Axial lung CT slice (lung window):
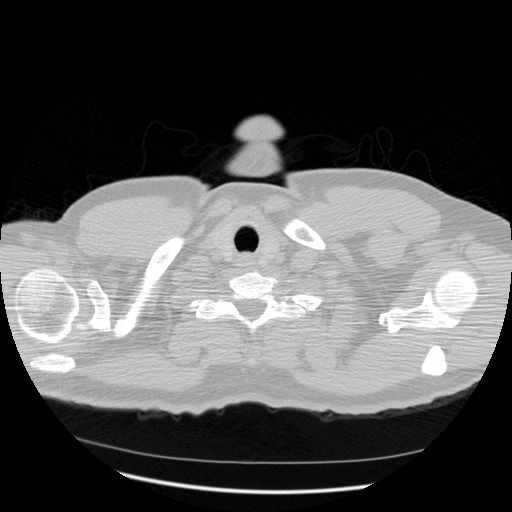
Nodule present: no